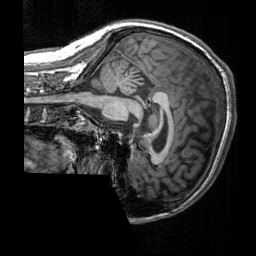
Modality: T1w
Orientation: sagittal
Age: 35
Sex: male
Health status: healthy
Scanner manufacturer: siemens
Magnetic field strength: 3 T
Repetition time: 2.3 s
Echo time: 0.00303 s